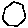
Label: hexagon